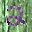
Label: 2